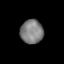
Tissue: lung
Cell type: Endothelial cells
Senescence score: 0.1485
Nuclear area (px): 539
Mean DAPI intensity: 125.74